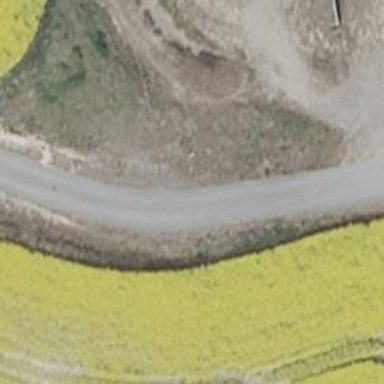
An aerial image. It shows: Track with grade 2 gravel surface.